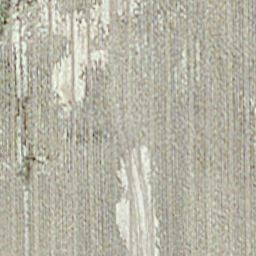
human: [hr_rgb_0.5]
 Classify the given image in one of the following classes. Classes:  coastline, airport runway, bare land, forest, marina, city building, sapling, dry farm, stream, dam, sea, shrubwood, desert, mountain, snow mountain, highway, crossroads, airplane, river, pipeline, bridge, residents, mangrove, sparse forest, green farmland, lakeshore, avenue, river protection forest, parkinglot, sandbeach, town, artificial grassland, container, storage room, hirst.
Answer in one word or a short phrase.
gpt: dry farm